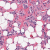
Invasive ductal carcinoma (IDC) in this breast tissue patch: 1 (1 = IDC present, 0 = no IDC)